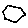
Label: hexagon